Question: I am simply trying to save a file containing the serialized values of a form.
## The Simple Form
'''
<h2>PHP Form Validation Example</h2>
<form form method="post">
First Name: <input type="text" name="fname" value="
<?PHP
echo ($_POST['fname'])
?>">
<br><br>
<input type="submit" name="Save" value="Save Current Form">
Save File Name As: <input type="text" name="saveFile">
<br><br>
<input type="submit" name="Load" value="Load Old Form">
Load File: <input type="text" name="loadFile">
</form>
'''
## When i save/load the file i use the PHP code:
'''
<?php
if (isset($_POST['Save'])) {
$PostArray = $_POST;
$s = base64_encode(serialize($PostArray));
$file = sprintf('/SavedForms/%s',$_POST['saveFile']);
file_put_contents($file, $s);
}
if (isset($_POST['Load'])) {
$file = sprintf("/SavedForms/%s",$_POST['loadFile']);
$_POST = unserialize(base64_decode(file_get_contents($file)));
}
?>
'''
But it simply tells me
> (when i try the save the file name "aaa")
that: " file_put_contents(/SavedForms/aaa)<URL>: failed to open stream: No such file or directory in"
I already have created the directory '/SavedForms/' in the file as seen in the image below...

Could someone please let me know what i am doing wrong here!?!?
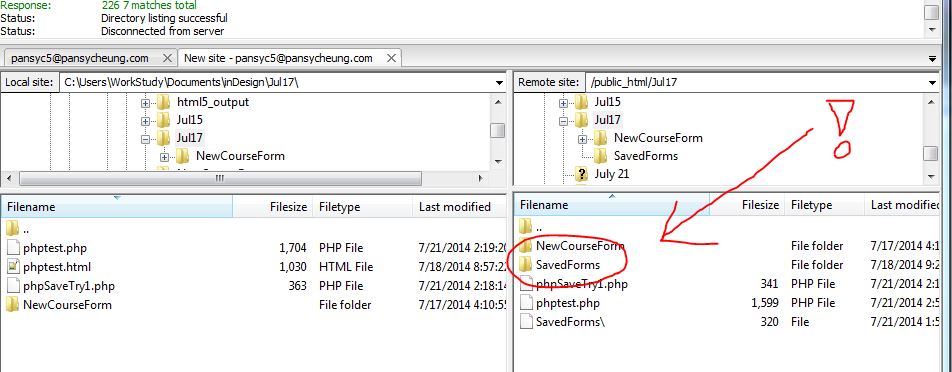
Answer: Remove the leading forward slash from the directory:
'''
$file = sprintf('SavedForms/%s',$_POST['saveFile']);
'''
Assuming that 'SavedForms' is in the same directory as the executing php script.
Paths are relative to the script. By putting a leading slash, you are declaring an absolute path from the very root directory of your machine. This means it is currently looking for 'SavedForms' in the root directory, and of course, it fails to find it